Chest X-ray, AP view. Patient: 23 years old, sex M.
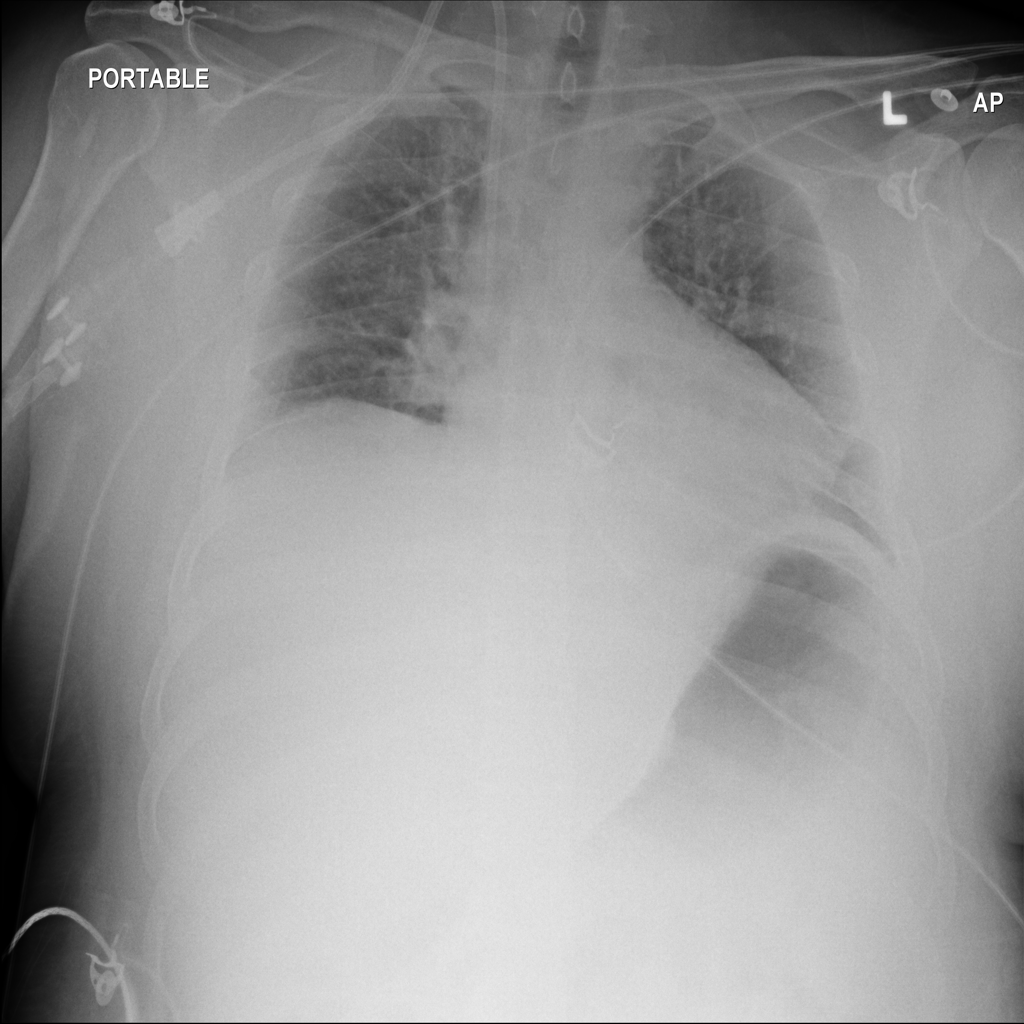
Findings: No Finding